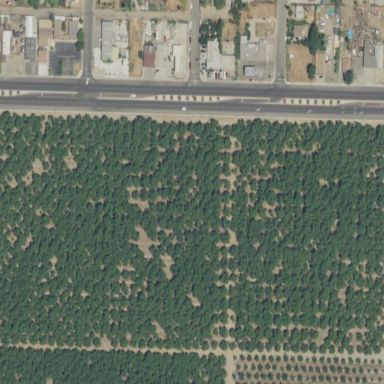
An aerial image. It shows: Orchard.